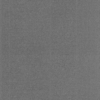
Label: dusty